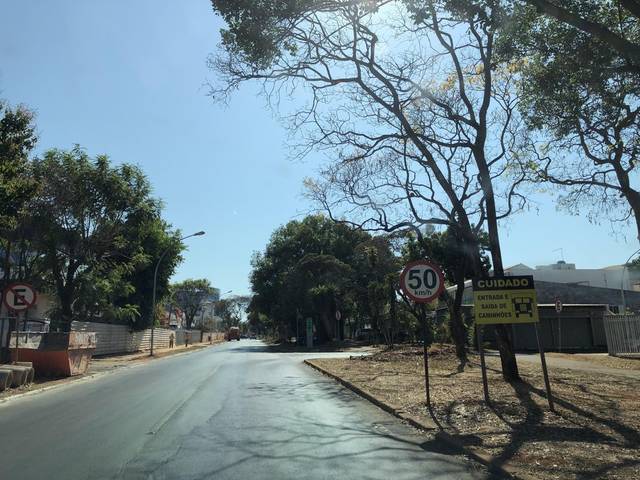
Region: Brazil
Coordinates: -15.816, -47.915